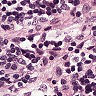
Metastatic tissue present: no